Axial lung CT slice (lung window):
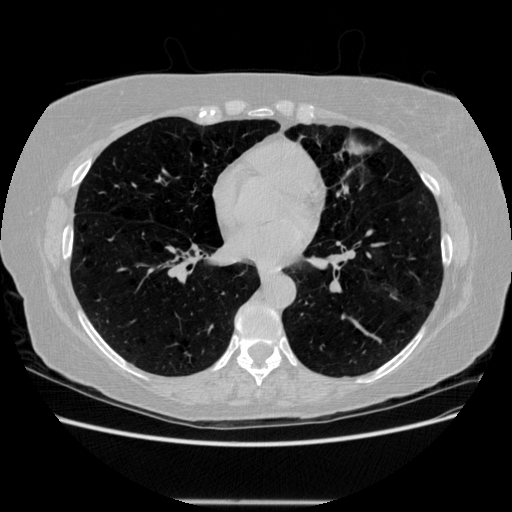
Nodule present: no